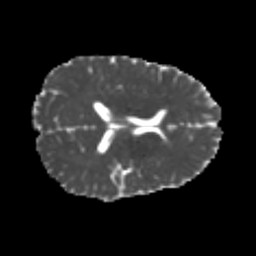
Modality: MD
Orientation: axial
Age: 20
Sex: male
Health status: healthy
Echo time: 0.074 s